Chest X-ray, AP view. Patient: 36 years old, sex F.
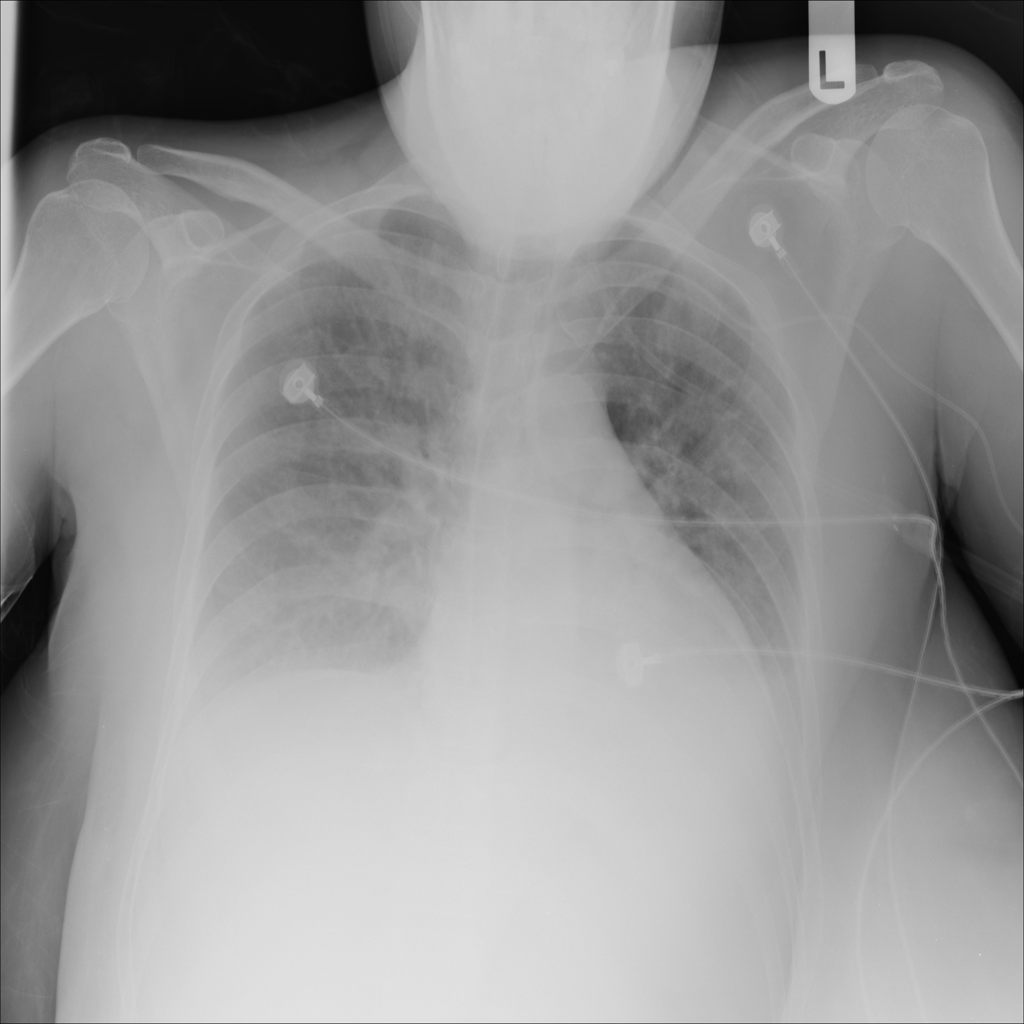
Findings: Effusion